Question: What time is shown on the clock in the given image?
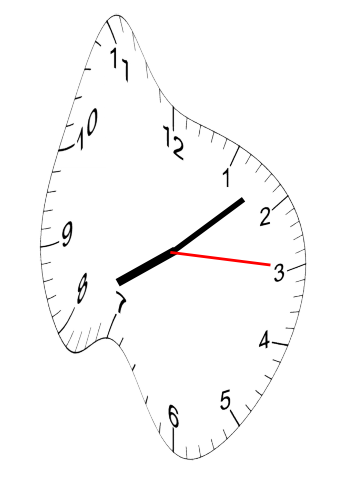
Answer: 08:08:15